Field crop: maize
Growth stage: 2
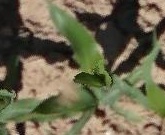
Species: maize